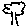
Label: tree